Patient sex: F
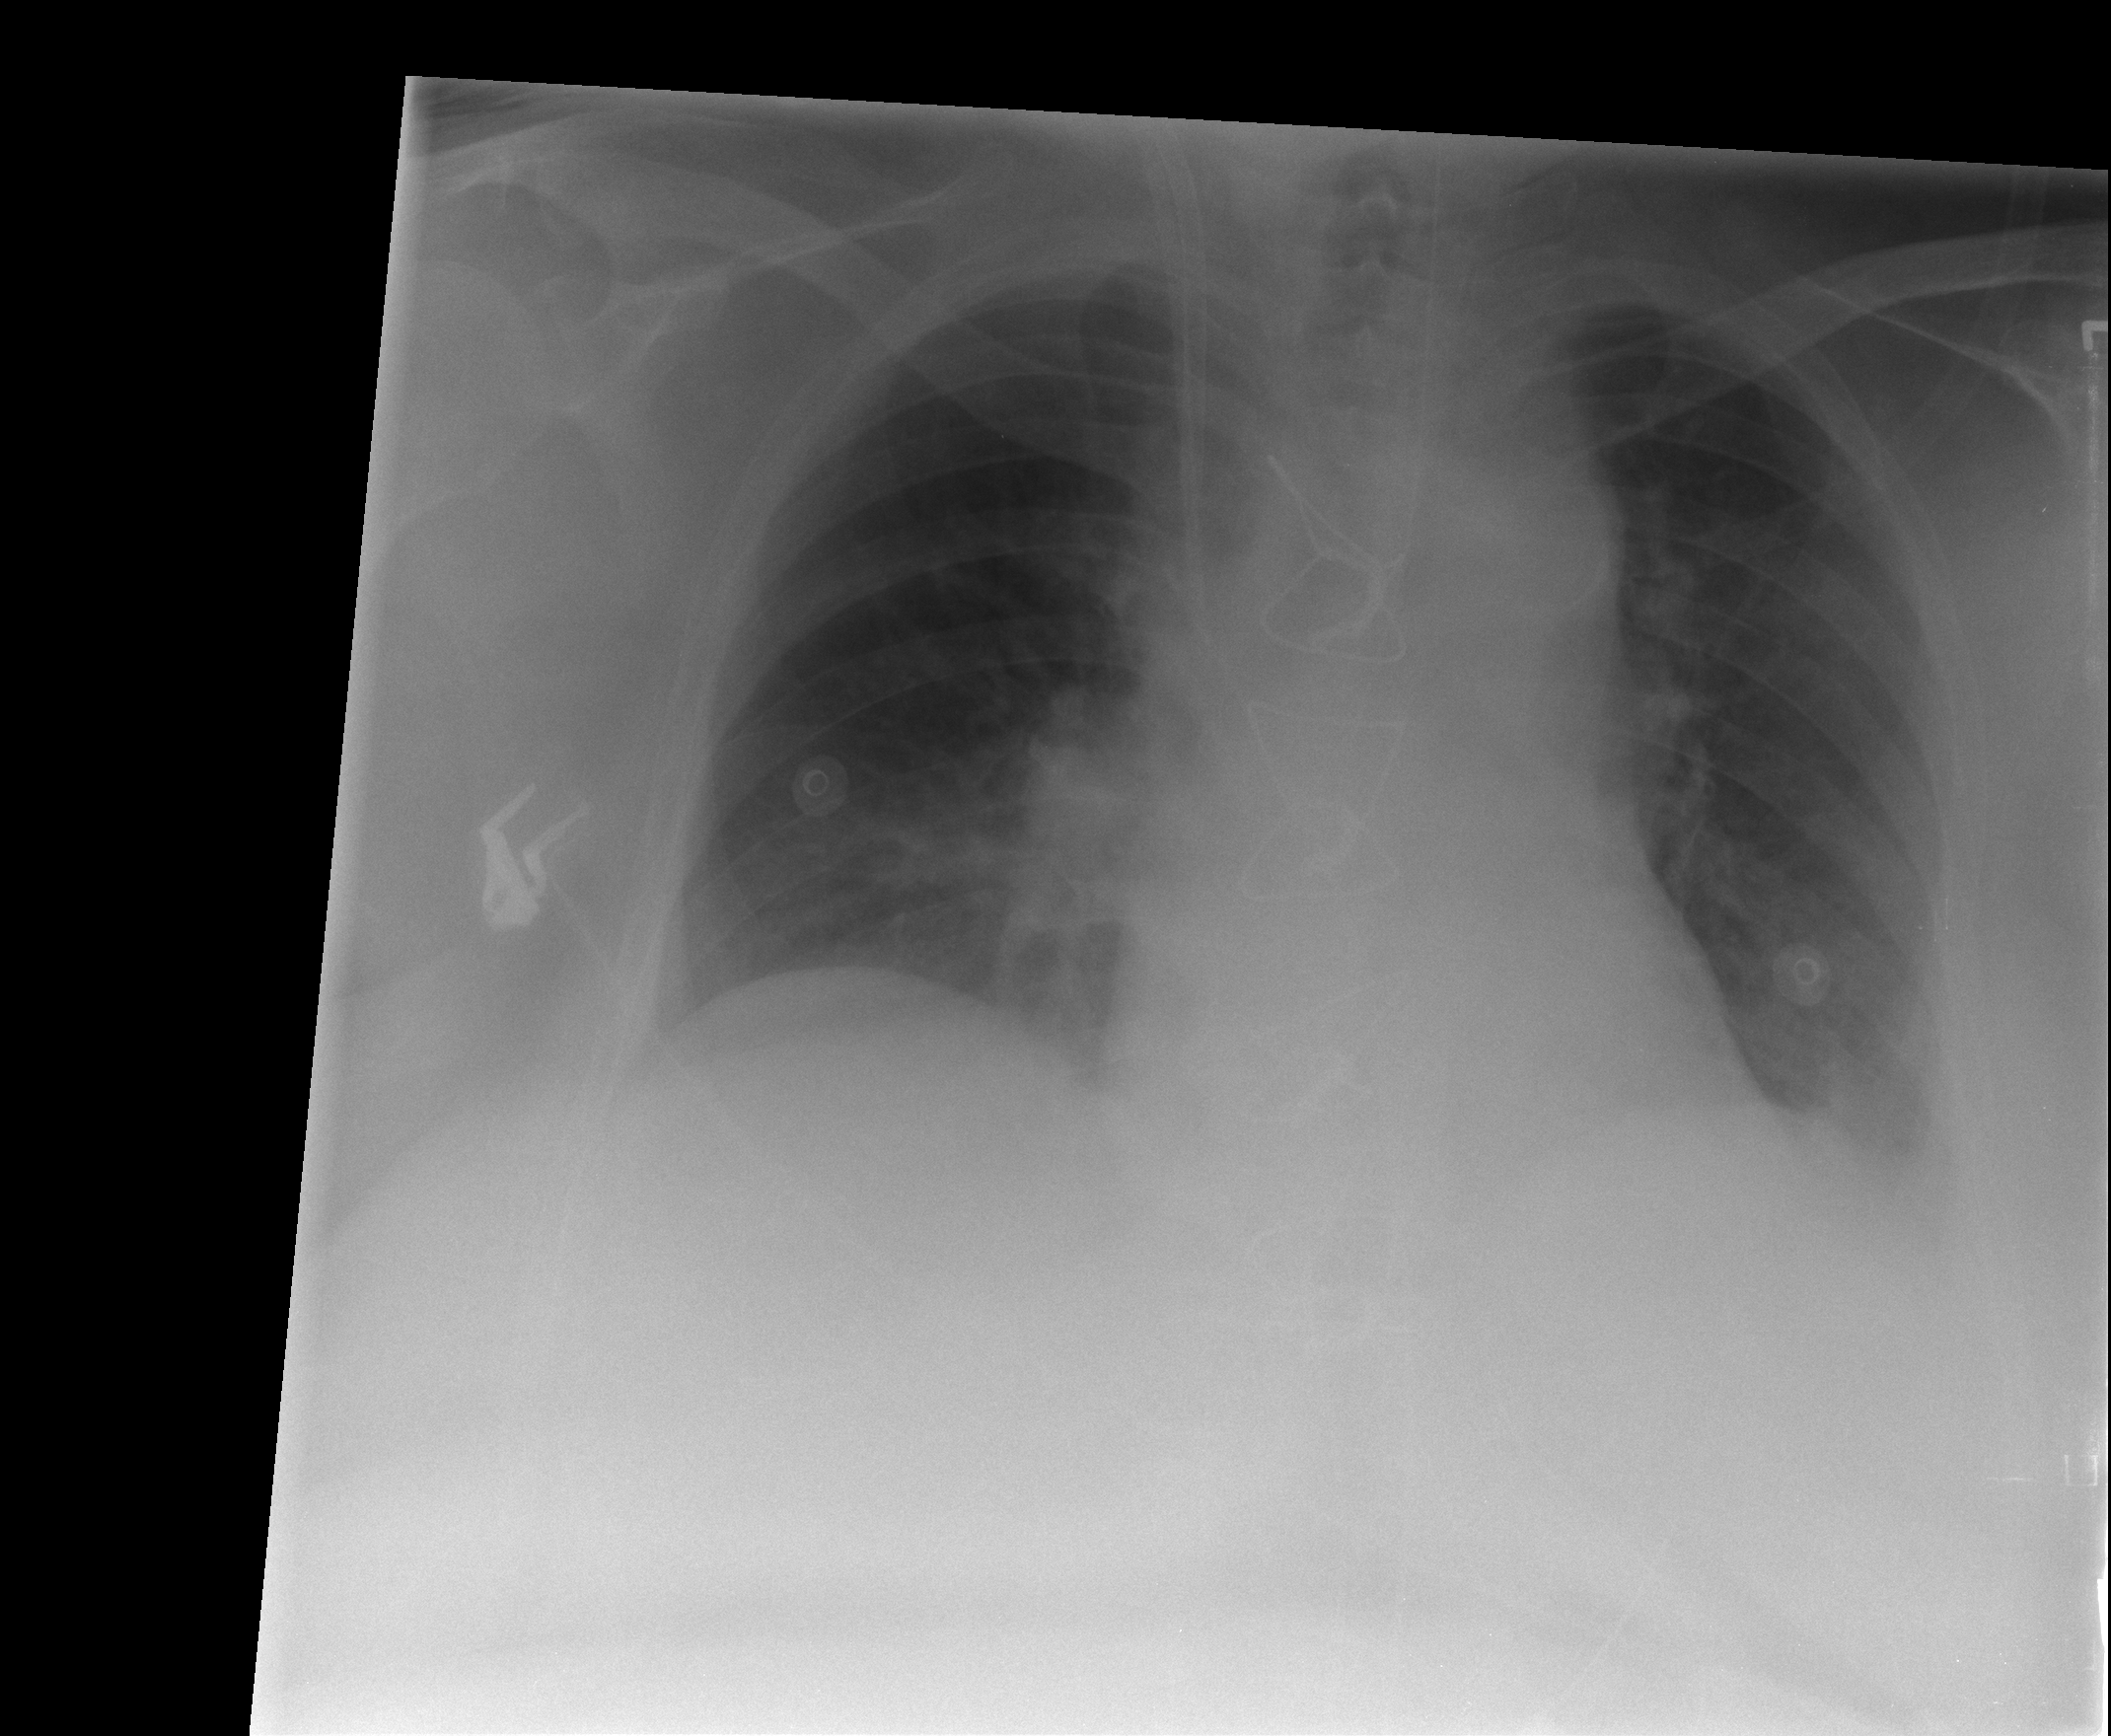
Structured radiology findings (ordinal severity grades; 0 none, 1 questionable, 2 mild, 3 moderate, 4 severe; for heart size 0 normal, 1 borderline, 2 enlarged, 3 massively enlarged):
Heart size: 0
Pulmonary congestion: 0
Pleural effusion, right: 0
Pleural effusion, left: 1
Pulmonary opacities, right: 0
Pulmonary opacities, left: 0
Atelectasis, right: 0
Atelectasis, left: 2